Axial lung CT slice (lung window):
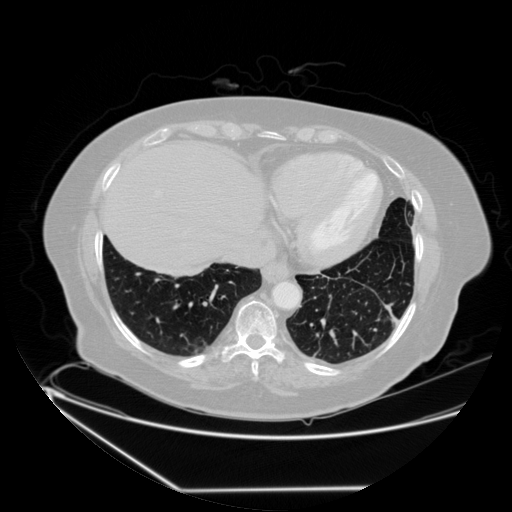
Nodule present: no